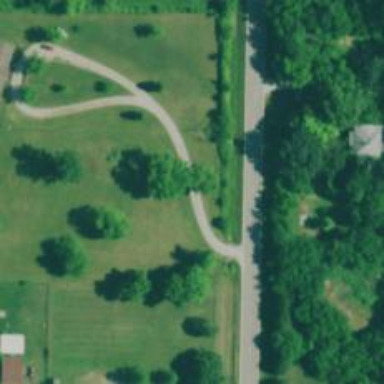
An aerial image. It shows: Driveway.